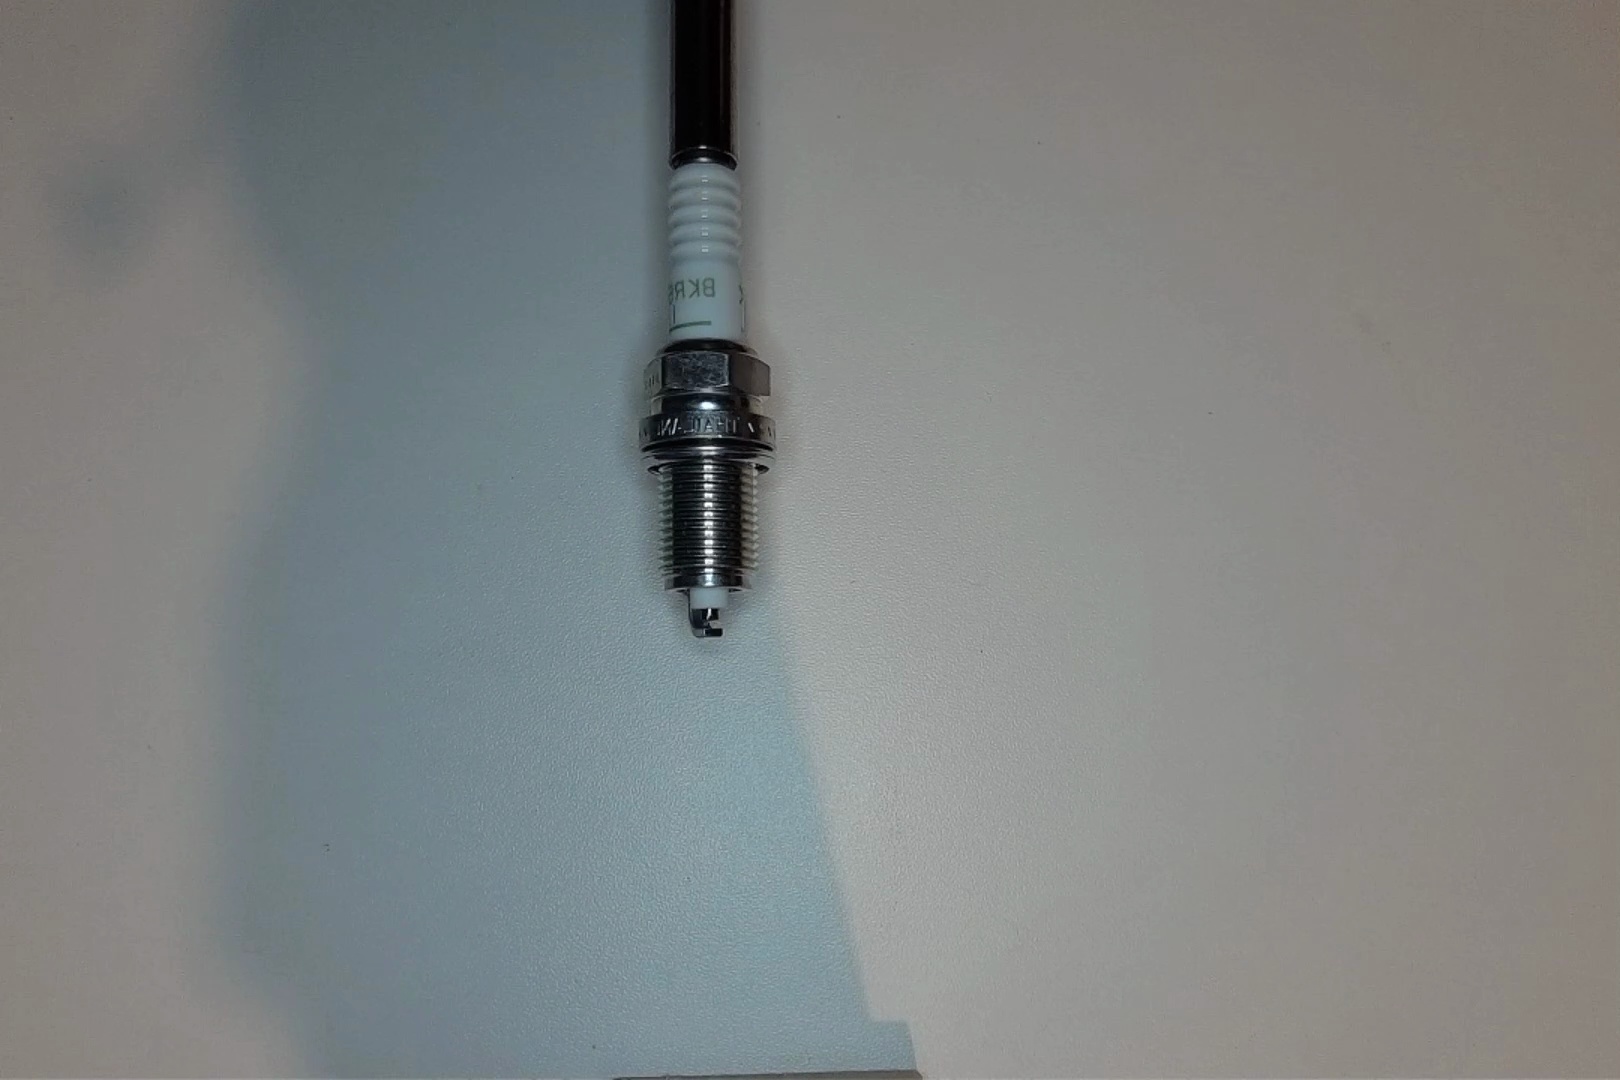
Label: normal